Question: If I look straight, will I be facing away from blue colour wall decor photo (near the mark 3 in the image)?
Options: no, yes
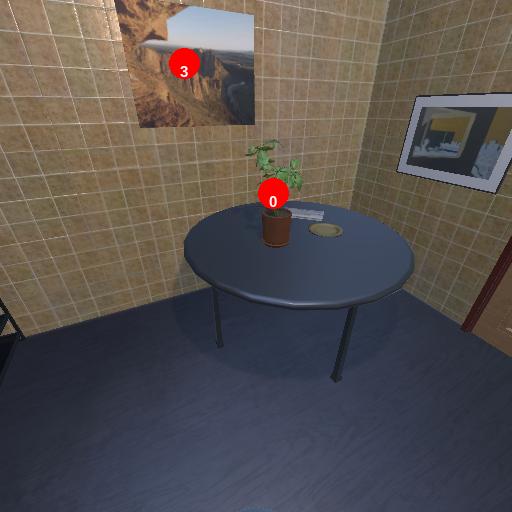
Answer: no